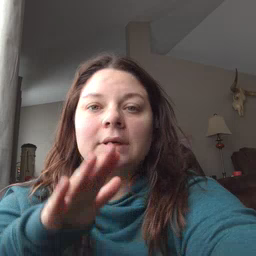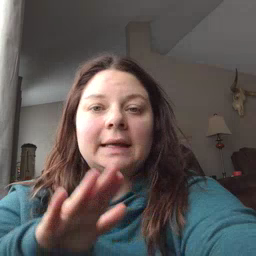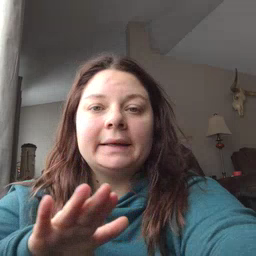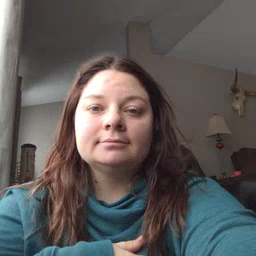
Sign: clean